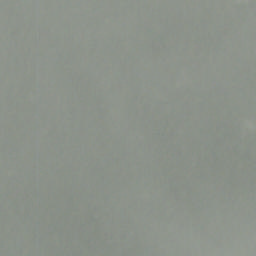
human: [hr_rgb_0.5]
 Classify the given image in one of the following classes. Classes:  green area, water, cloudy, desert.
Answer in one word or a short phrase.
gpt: cloudy